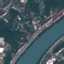
Land use / land cover: River